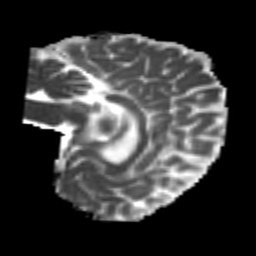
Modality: MD
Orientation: sagittal
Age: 21
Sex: female
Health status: healthy
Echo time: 0.074 s